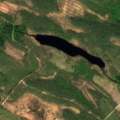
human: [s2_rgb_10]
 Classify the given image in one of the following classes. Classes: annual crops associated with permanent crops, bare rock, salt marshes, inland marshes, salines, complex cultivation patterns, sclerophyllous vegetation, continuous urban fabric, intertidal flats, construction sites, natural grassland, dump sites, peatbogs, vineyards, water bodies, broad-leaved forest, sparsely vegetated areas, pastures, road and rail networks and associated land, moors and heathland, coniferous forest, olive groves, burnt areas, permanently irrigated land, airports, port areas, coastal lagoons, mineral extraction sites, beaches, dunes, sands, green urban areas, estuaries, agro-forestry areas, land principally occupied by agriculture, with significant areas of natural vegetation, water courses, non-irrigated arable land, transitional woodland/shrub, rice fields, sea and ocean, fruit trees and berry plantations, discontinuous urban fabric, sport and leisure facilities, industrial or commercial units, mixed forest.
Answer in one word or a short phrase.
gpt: coniferous forest, mixed forest, transitional woodland/shrub